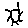
Label: sun